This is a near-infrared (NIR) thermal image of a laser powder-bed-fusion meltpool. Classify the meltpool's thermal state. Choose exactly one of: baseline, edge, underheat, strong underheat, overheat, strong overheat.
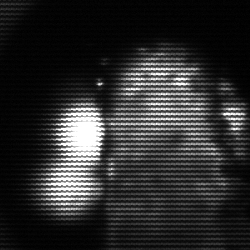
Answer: strong underheat